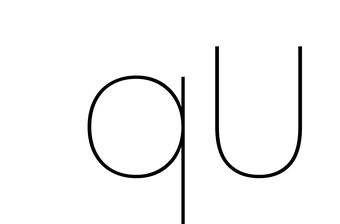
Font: Poppins-Thin